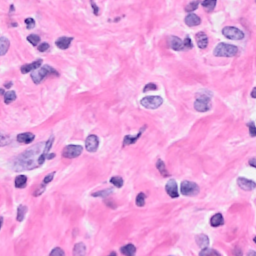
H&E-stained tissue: Breast